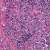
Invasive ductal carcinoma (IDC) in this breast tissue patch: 1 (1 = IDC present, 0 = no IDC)